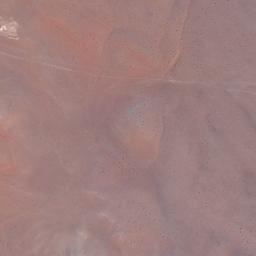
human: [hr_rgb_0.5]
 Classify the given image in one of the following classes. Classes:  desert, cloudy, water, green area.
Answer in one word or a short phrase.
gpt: desert